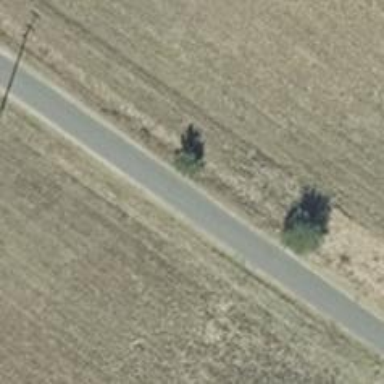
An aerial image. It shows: Unclassified road with asphalt surface.